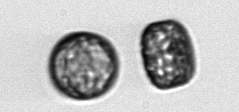
Label: Thalassiosira